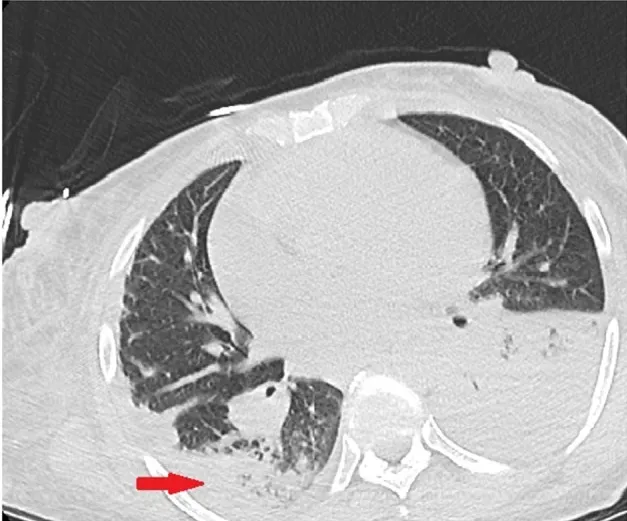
Initial CT chest without contrast demonstrating left lower lobe infiltrate and pleural effusion. Right lower lobe showing patchy reticulonodular interstitial lung disease.
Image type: radiology (ct)